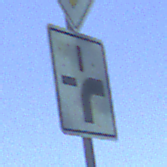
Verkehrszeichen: VerlaufVorfahrtsstrasse3
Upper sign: Vorfahrtsstrasse
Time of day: Midday
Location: Outdoor (Nature)
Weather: Clear
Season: Summer
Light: Natural